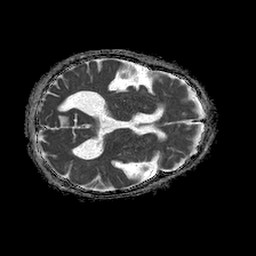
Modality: ADC
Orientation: axial
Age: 76
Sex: female
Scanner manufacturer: philips
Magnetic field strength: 1.5 T
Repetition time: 4.6 s
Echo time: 0.08517 s